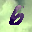
Label: 6